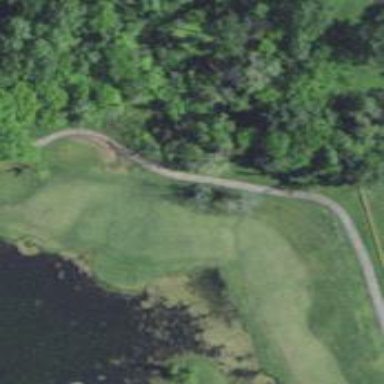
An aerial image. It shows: Golf hole.